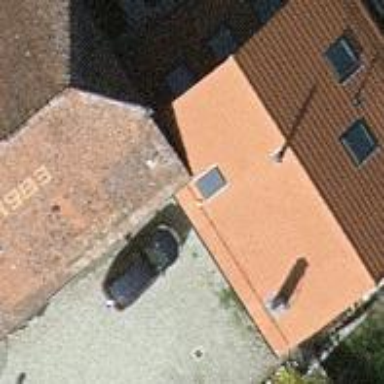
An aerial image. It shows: Simple and straightforward house.